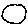
Label: circle